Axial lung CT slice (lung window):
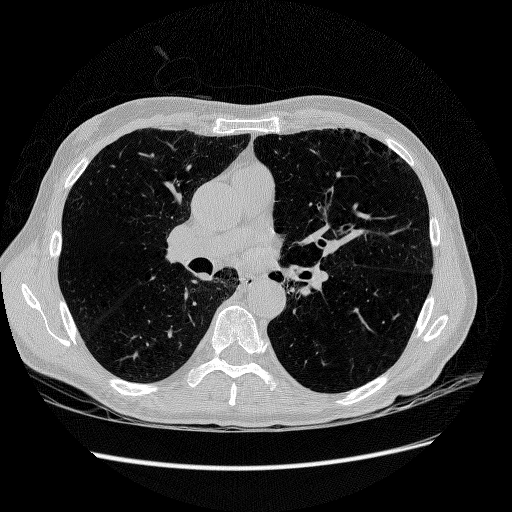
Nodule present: no